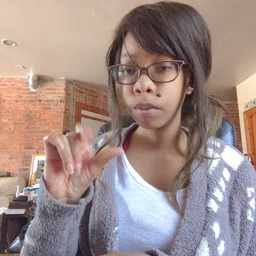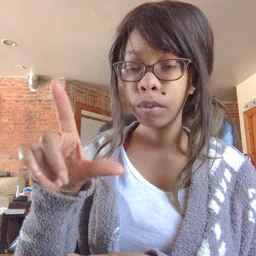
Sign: pencil